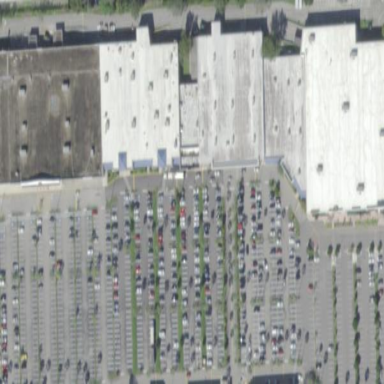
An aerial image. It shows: Mall building.